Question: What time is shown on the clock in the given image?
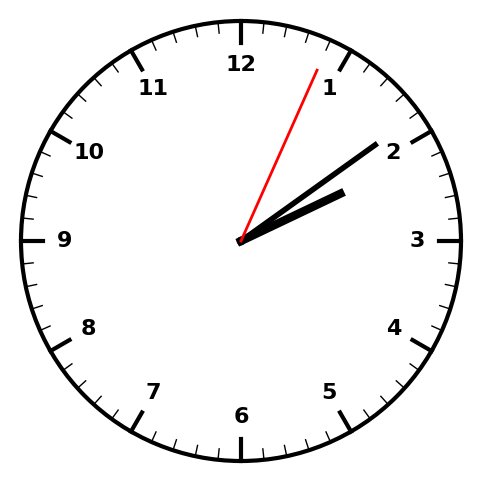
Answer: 02:09:04